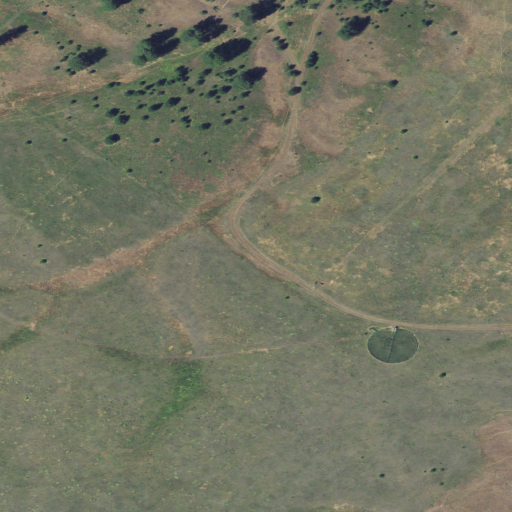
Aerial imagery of ridge(s) in Oregon named Kuhn Ridge containing grassland and shrub